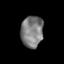
Tissue: prostate
Cell type: T cells
Senescence score: 0.2436
Nuclear area (px): 682
Mean DAPI intensity: 126.183